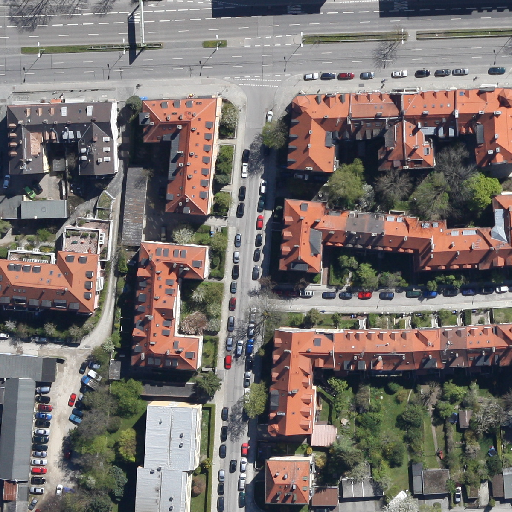
Referring expression: vehicle driving on the road